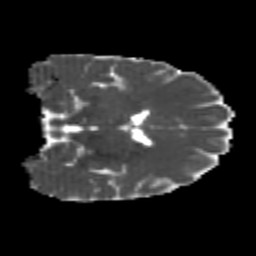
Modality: MD
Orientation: coronal
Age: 25
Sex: female
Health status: healthy
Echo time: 0.074 s